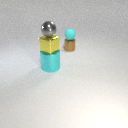
small yellow metal cube below small gray metal sphere